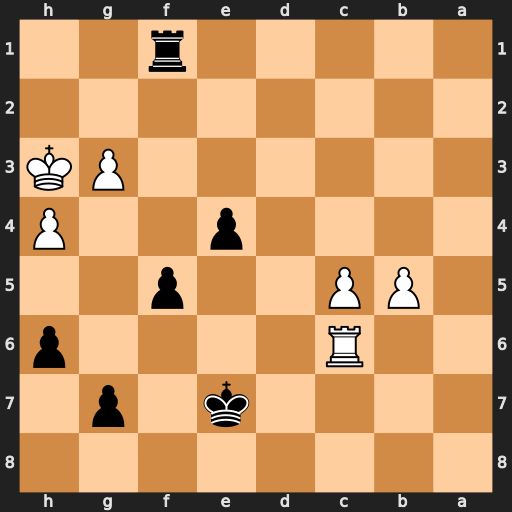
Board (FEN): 8/4k1p1/2R4p/1PP2p2/4p2P/6PK/8/5r2
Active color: b
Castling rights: -
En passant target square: -
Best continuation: e3